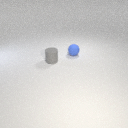
small gray rubber cylinder in front of small blue rubber sphere